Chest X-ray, PA view. Patient: 46 years old, sex M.
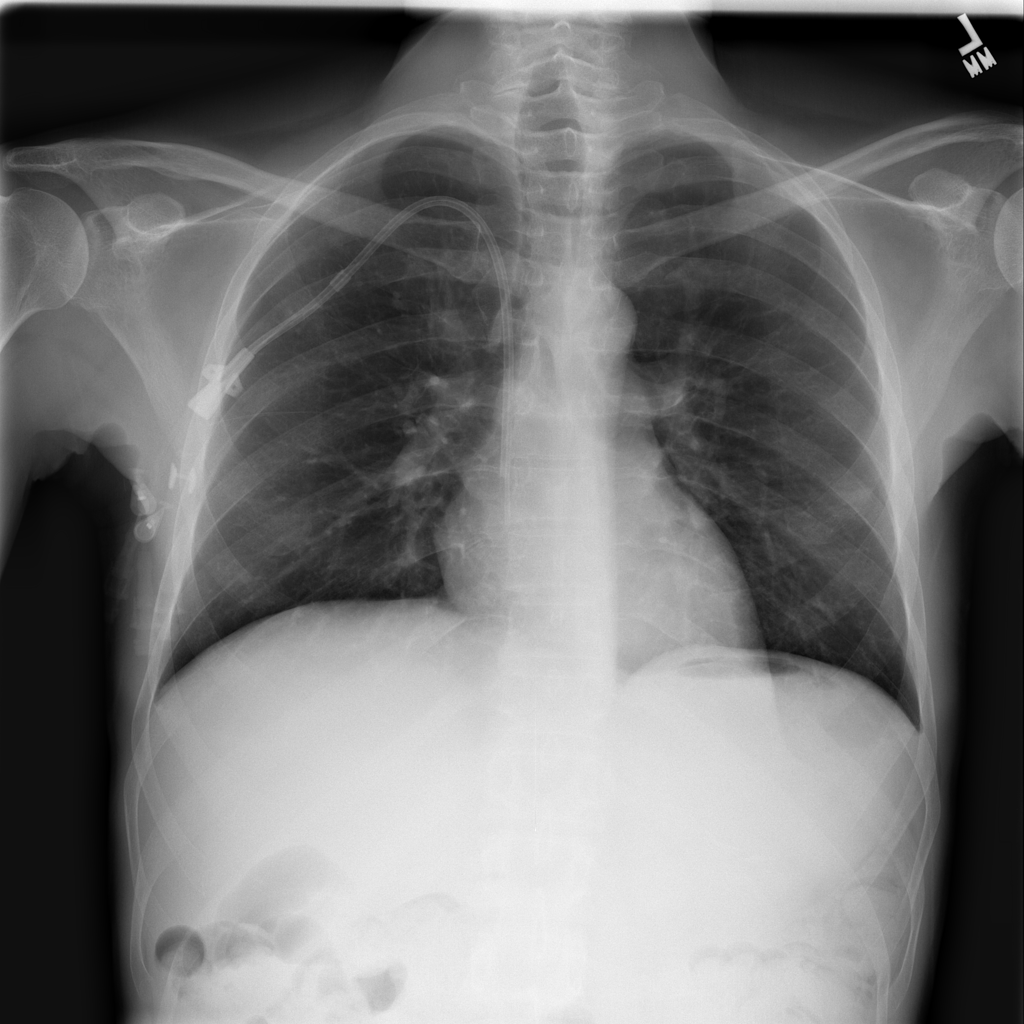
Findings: No Finding